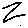
Label: zigzag